Field crop: maize
Growth stage: 1
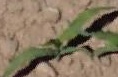
Species: maize